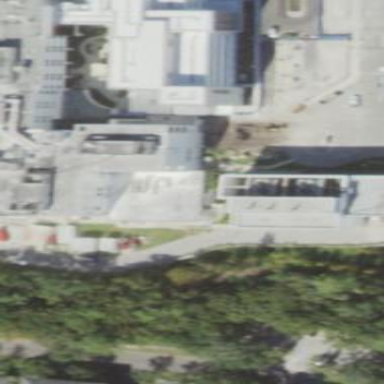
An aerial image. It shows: Hospital building.